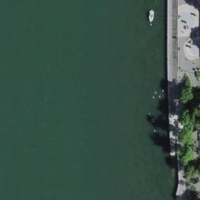
EUNIS habitat code: 15
Species observed at this site:
Corvus corone
Alopochen aegyptiaca
Anas platyrhynchos
Corvus frugilegus
Passer domesticus
Coloeus monedula
Columba palumbus
Chroicocephalus ridibundus
Phalacrocorax carbo
Larus michahellis
Cygnus olor
Berberis vulgaris
Ficaria verna
Mergus merganser
Datura stramonium
Pica pica
Garrulus glandarius
Columba livia
Senecio vulgaris
Ciconia ciconia